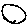
Label: circle